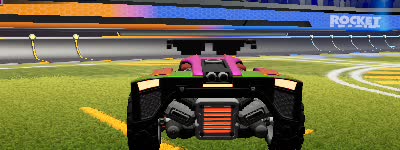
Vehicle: breakout